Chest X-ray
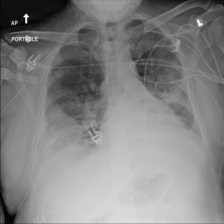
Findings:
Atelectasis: negative
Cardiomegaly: negative
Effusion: negative
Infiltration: negative
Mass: negative
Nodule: negative
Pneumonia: negative
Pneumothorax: negative
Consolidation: negative
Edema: negative
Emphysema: negative
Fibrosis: negative
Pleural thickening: negative
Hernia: negative